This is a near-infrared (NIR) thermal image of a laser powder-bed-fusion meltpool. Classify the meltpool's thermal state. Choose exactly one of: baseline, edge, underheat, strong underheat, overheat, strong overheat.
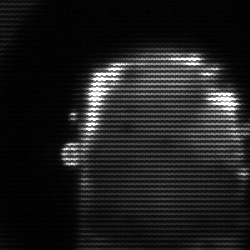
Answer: baseline